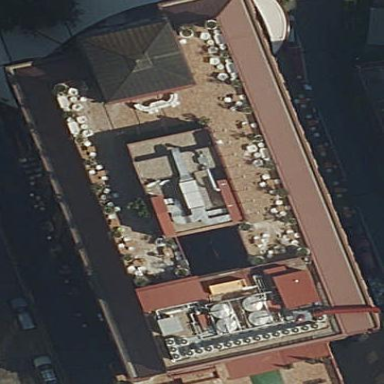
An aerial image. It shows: Hotel.